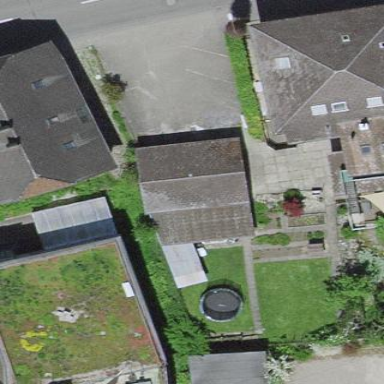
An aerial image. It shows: Garage building.